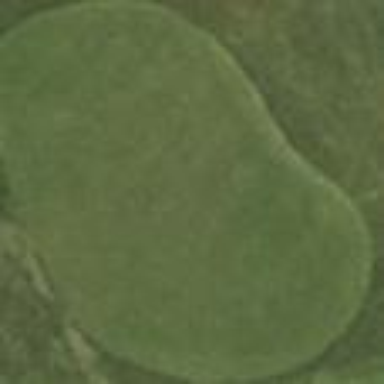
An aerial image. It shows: Golf tee.